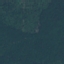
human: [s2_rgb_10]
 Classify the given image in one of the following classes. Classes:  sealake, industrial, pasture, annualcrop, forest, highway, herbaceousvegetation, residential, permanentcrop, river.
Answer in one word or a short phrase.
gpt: Forest